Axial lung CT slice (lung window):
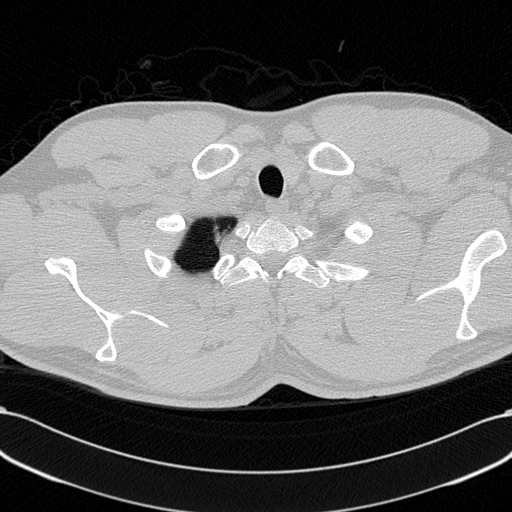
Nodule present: no